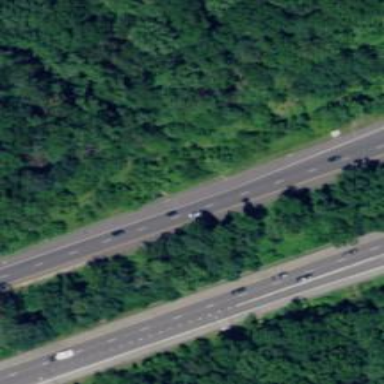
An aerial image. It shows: Asphalt motorway link.